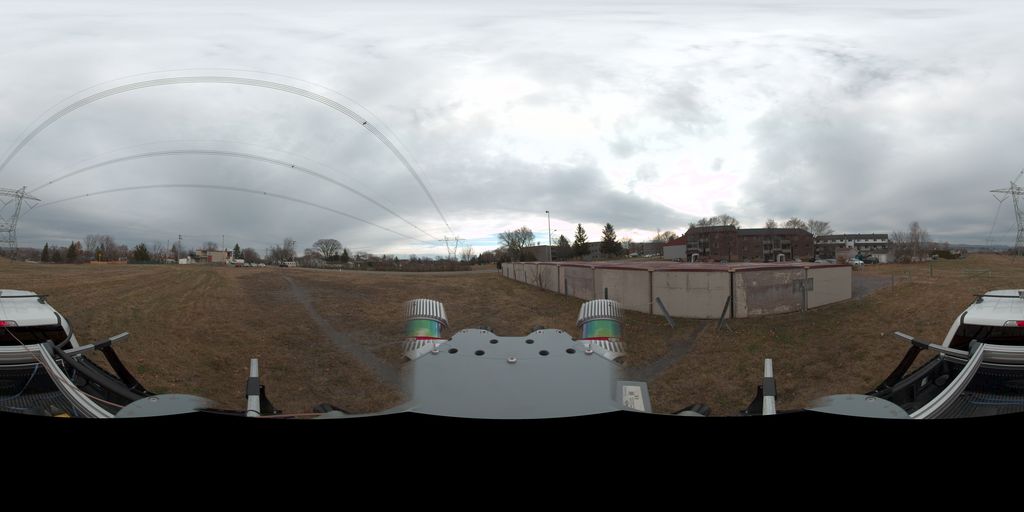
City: quebec_city